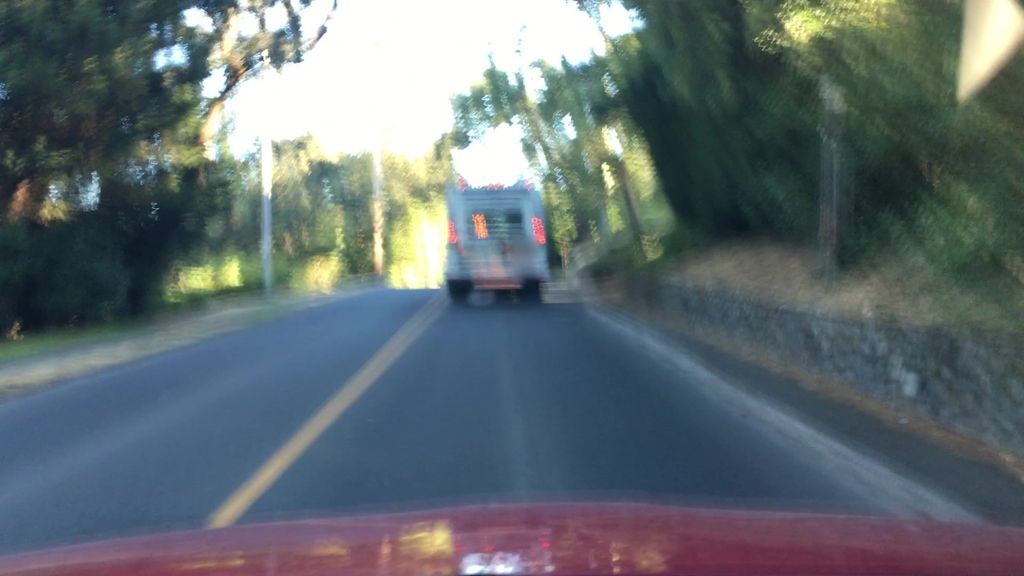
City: victoria